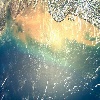
Label: water